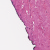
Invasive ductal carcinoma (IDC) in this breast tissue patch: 0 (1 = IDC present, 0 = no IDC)